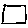
Label: square